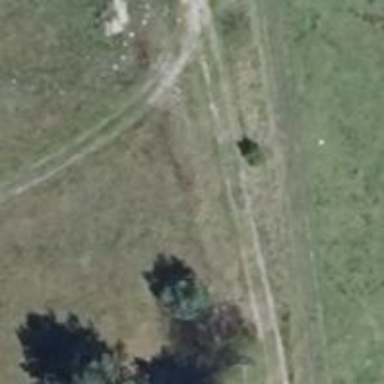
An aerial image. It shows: Grass track with grade4 surface.